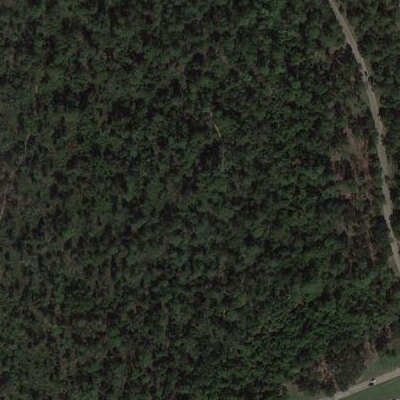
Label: eForest